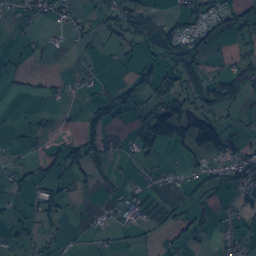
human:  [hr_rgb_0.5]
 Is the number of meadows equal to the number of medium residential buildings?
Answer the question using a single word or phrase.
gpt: no

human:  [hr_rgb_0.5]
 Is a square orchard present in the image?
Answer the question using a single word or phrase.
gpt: no

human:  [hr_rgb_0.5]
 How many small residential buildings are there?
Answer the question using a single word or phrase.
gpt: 32

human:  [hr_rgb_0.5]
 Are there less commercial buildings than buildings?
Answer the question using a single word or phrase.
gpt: yes

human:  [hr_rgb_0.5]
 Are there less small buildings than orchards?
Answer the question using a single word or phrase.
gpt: no

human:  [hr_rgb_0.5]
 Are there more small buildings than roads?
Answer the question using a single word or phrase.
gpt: yes

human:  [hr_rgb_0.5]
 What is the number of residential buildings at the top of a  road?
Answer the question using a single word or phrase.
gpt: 32

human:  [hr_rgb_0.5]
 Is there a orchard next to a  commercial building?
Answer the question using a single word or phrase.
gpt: no

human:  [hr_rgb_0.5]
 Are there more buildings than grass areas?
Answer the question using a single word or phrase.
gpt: yes

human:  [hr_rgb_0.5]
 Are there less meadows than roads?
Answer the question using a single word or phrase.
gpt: yes

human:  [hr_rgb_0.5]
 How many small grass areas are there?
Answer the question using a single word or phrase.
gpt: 0

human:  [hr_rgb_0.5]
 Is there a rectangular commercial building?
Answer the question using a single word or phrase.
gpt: no

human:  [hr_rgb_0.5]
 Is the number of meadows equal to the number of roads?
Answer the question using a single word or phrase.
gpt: no

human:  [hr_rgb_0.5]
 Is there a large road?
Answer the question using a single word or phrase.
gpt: no

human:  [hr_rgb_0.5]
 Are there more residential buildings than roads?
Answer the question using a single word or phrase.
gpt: yes

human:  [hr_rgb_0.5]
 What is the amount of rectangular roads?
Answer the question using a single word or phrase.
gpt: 0

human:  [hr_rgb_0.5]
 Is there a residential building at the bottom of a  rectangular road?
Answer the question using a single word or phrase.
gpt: no

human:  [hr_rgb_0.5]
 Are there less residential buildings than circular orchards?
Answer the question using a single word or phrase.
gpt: no

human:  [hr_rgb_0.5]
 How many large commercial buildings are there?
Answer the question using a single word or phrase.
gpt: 0

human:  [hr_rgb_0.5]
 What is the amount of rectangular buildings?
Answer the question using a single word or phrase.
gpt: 26

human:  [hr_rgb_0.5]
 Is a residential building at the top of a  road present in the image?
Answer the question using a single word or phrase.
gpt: yes

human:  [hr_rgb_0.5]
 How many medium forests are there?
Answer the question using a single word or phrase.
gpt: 0

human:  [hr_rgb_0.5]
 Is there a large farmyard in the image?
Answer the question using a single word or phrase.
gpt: yes

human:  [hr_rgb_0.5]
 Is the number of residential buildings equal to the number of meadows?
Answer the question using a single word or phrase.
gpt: no

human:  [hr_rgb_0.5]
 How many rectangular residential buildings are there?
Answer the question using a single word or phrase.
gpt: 26

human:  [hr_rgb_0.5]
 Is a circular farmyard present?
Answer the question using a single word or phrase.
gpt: no

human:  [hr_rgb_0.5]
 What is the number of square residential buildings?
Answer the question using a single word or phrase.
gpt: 0

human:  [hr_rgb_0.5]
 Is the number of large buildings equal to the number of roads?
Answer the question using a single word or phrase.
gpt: no

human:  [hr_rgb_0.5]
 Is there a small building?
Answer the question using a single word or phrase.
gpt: yes

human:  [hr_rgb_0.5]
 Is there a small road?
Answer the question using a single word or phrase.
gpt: yes

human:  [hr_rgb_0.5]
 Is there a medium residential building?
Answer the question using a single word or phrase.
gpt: no

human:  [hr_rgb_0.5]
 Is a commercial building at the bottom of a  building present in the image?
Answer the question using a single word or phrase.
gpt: no

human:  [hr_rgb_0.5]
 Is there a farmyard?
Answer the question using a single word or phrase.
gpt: yes

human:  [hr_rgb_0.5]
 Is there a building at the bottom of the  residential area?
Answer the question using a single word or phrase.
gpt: no

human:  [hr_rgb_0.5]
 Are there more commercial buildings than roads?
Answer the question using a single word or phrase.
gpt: no

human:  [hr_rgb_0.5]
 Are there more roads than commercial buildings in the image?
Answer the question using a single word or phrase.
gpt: yes